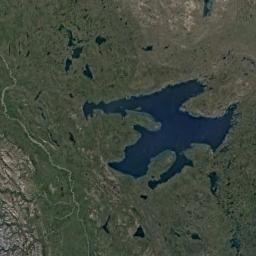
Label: lake